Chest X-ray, PA view. Patient: 57 years old, sex M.
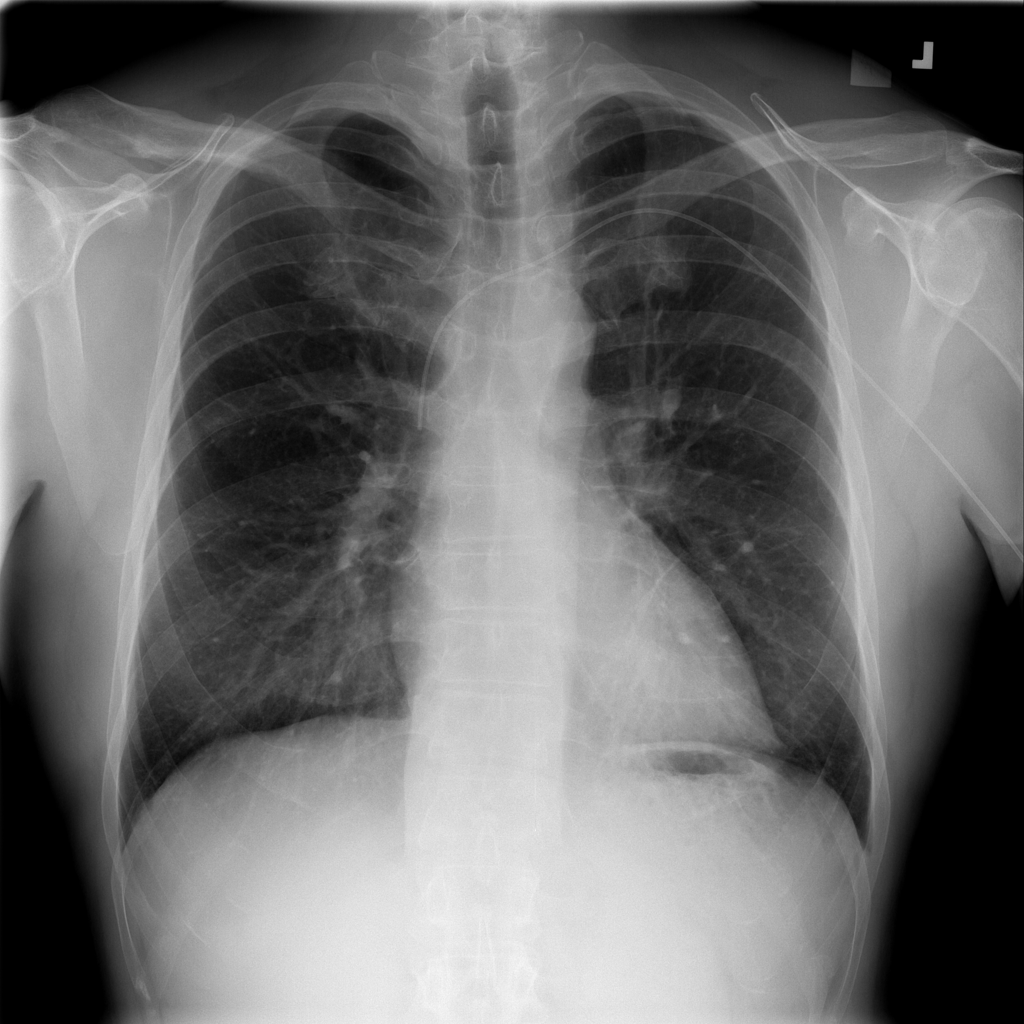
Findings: No Finding